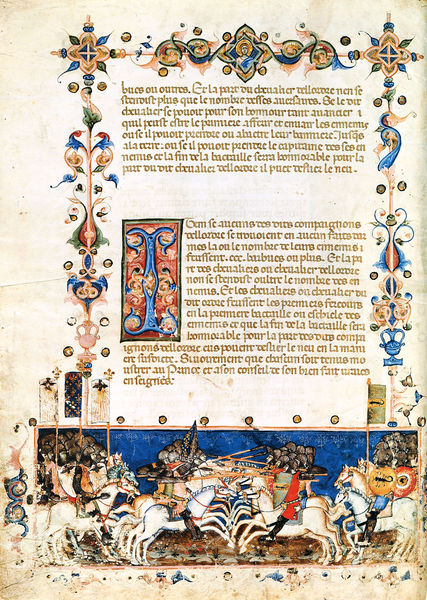
Titel: Die Statuten vom Orden des Heiligen Geistes des Ludwig von Tarent. Paris, Bibliothèque Nationale de France, MS. FR. 4274
Künstler: Christoforo Orimina
Institution: Paris, Bibliothèque Nationale
Schlagwörter: angriff, blau, kampf, gelb, grün, blumen, bunt, szene, rot, alt, bibel, bild, gold, pferde, reiter, ranken, sattel, schrift, fahnen, flagge, farben, farbe, banner, krieg, schlacht, lanze, floral, ornamente, verzierung, schild, antike, buch, geld, seite, text, bericht, buchstabe, buchstaben, soldat, abzeichen, helm, flora, ritter, heer, schimmel, ranke, buchseite, wappen, schnörkel, helme, heiligenschein, kavallerie, mittelalter, wut, lanzen, heilige, speer, flaggen, letter, lettern, handschrift, latein, lateinisch, schilde, verteidigung, blaub, initial, biebel, buchmalerei, spieß, inkunabel, altertum, bible